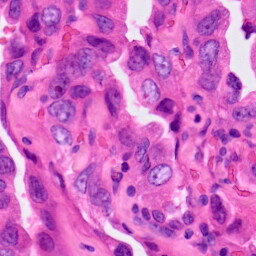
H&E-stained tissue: Lung